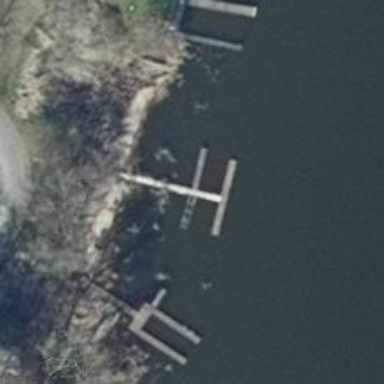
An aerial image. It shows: Man-made pier.